Current action and preconditions to check: trajectory_clear

Your task: For each precondition in the list above, predict whether it will hold at this action.

Consider the current scene as observed from the mobile robot's camera, and analyze the predicted future states of all dynamic agents (e.g., people, animals, vehicles, or any moving entities) within the NEXT SECOND.

IMPORTANT: Only answer "very likely" if you are absolutely certain—based on strong, clear evidence—that a dynamic agent will violate the precondition in the predicted future state. Do NOT answer "very likely" for unlikely, ambiguous, or low-probability risks.

Ask yourself for each precondition: Is there a high probability, with clear and convincing evidence, that the predicted future states of any dynamic agent will interfere with the predicted future state of the currently executing action within the NEXT SECOND, causing that precondition to fail?

Assess the risk level based on these predictions. Use "likely" or "very likely" if motions create a clear risk of interference.

Use "neutral" or "improbable" if agents are nearby but their predicted paths are clearly diverging or non-conflicting.

Failure Risk Categories: "very improbable", "improbable", "neutral", "likely", "very likely"

Answer Format: Output ONLY the probability_of_failure value from these categories: "very improbable", "improbable", "neutral", "likely", "very likely"

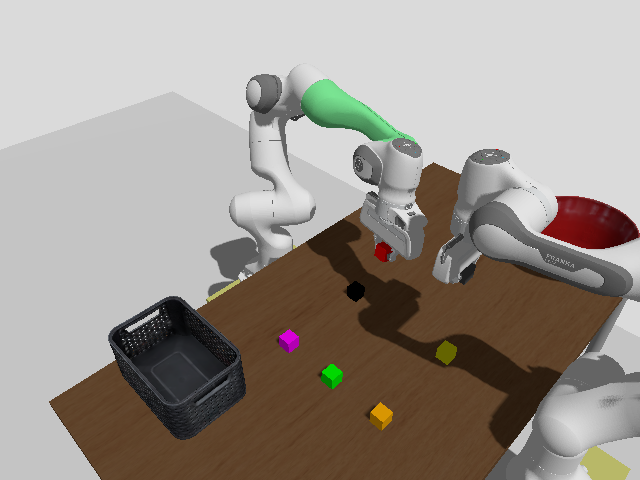

Answer: neutral